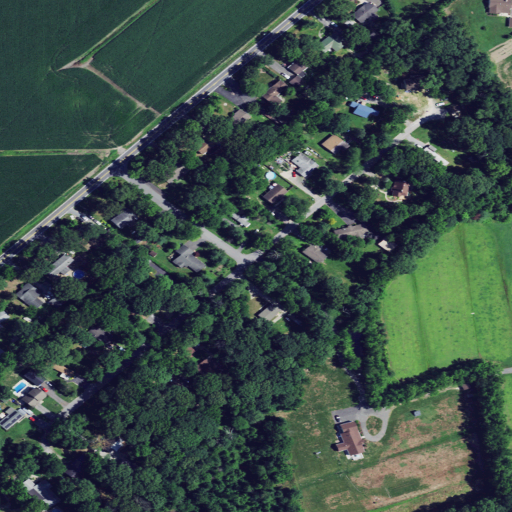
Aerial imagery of cape in Delaware named Bald Eagle Point containing cultivated crops, open development, low intensity development, deciduous forest, woody wetlands, mixed forest, and medium intensity development